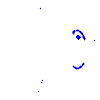
Particle: pion